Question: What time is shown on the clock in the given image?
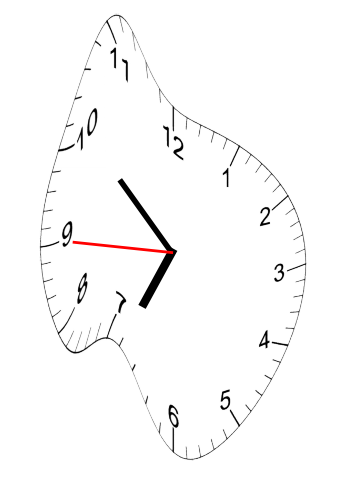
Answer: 06:51:45